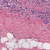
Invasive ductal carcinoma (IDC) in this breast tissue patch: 1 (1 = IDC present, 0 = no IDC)